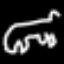
Label: frog